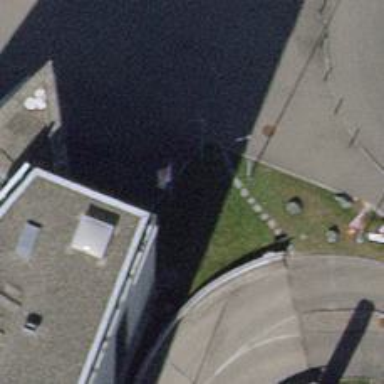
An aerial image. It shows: Flagpole with advertising flag.